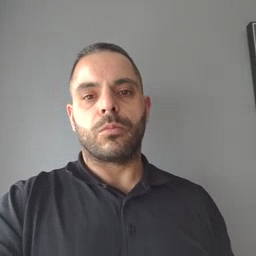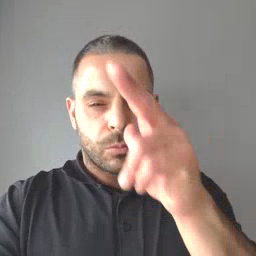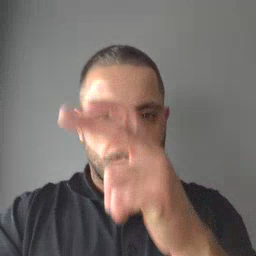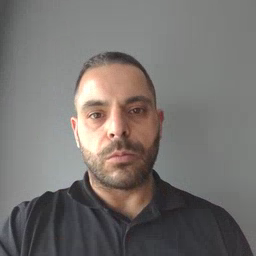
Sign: bug